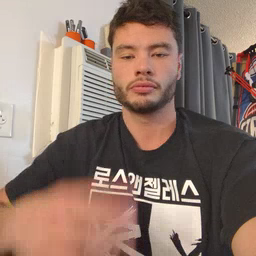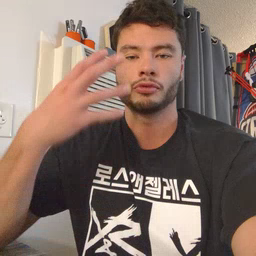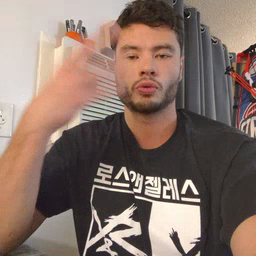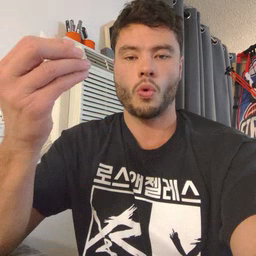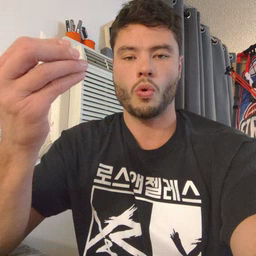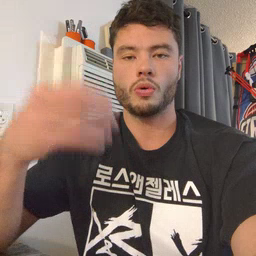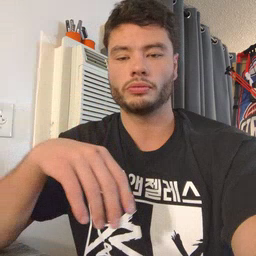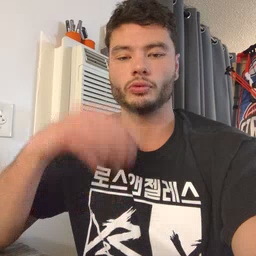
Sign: go